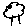
Label: cloud